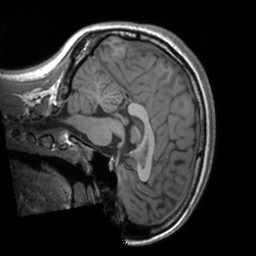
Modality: T1w
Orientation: sagittal
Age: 22
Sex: female
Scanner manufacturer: siemens
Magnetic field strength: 3 T
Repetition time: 1.9 s
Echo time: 0.00226 s